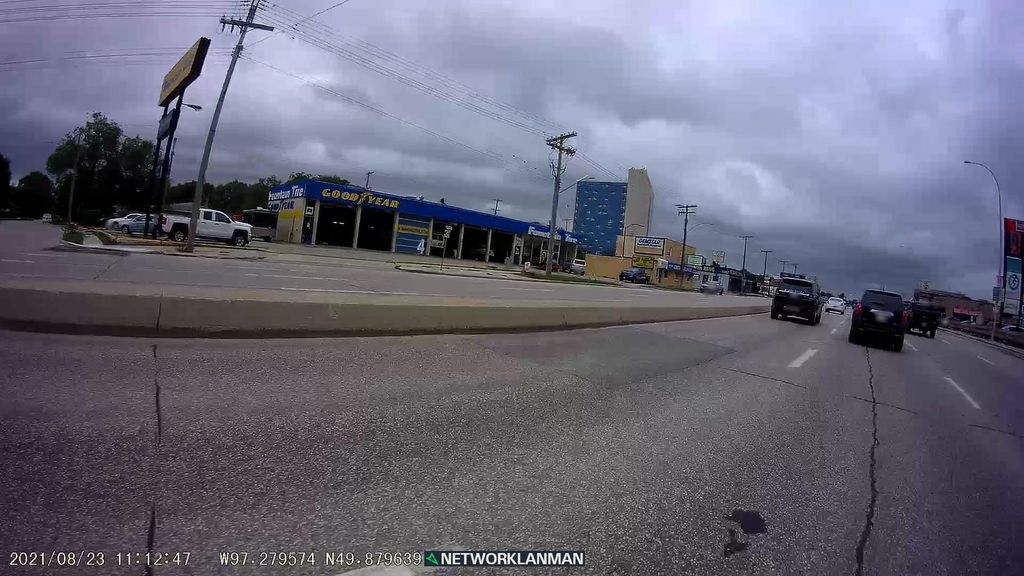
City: winnipeg